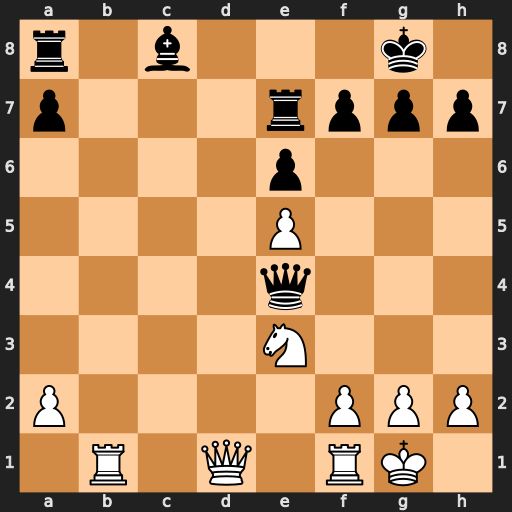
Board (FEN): r1b3k1/p3rppp/4p3/4P3/4q3/4N3/P4PPP/1R1Q1RK1
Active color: w
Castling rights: -
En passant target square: -
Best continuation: Qd8+ Re8 Qxe8#